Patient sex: M
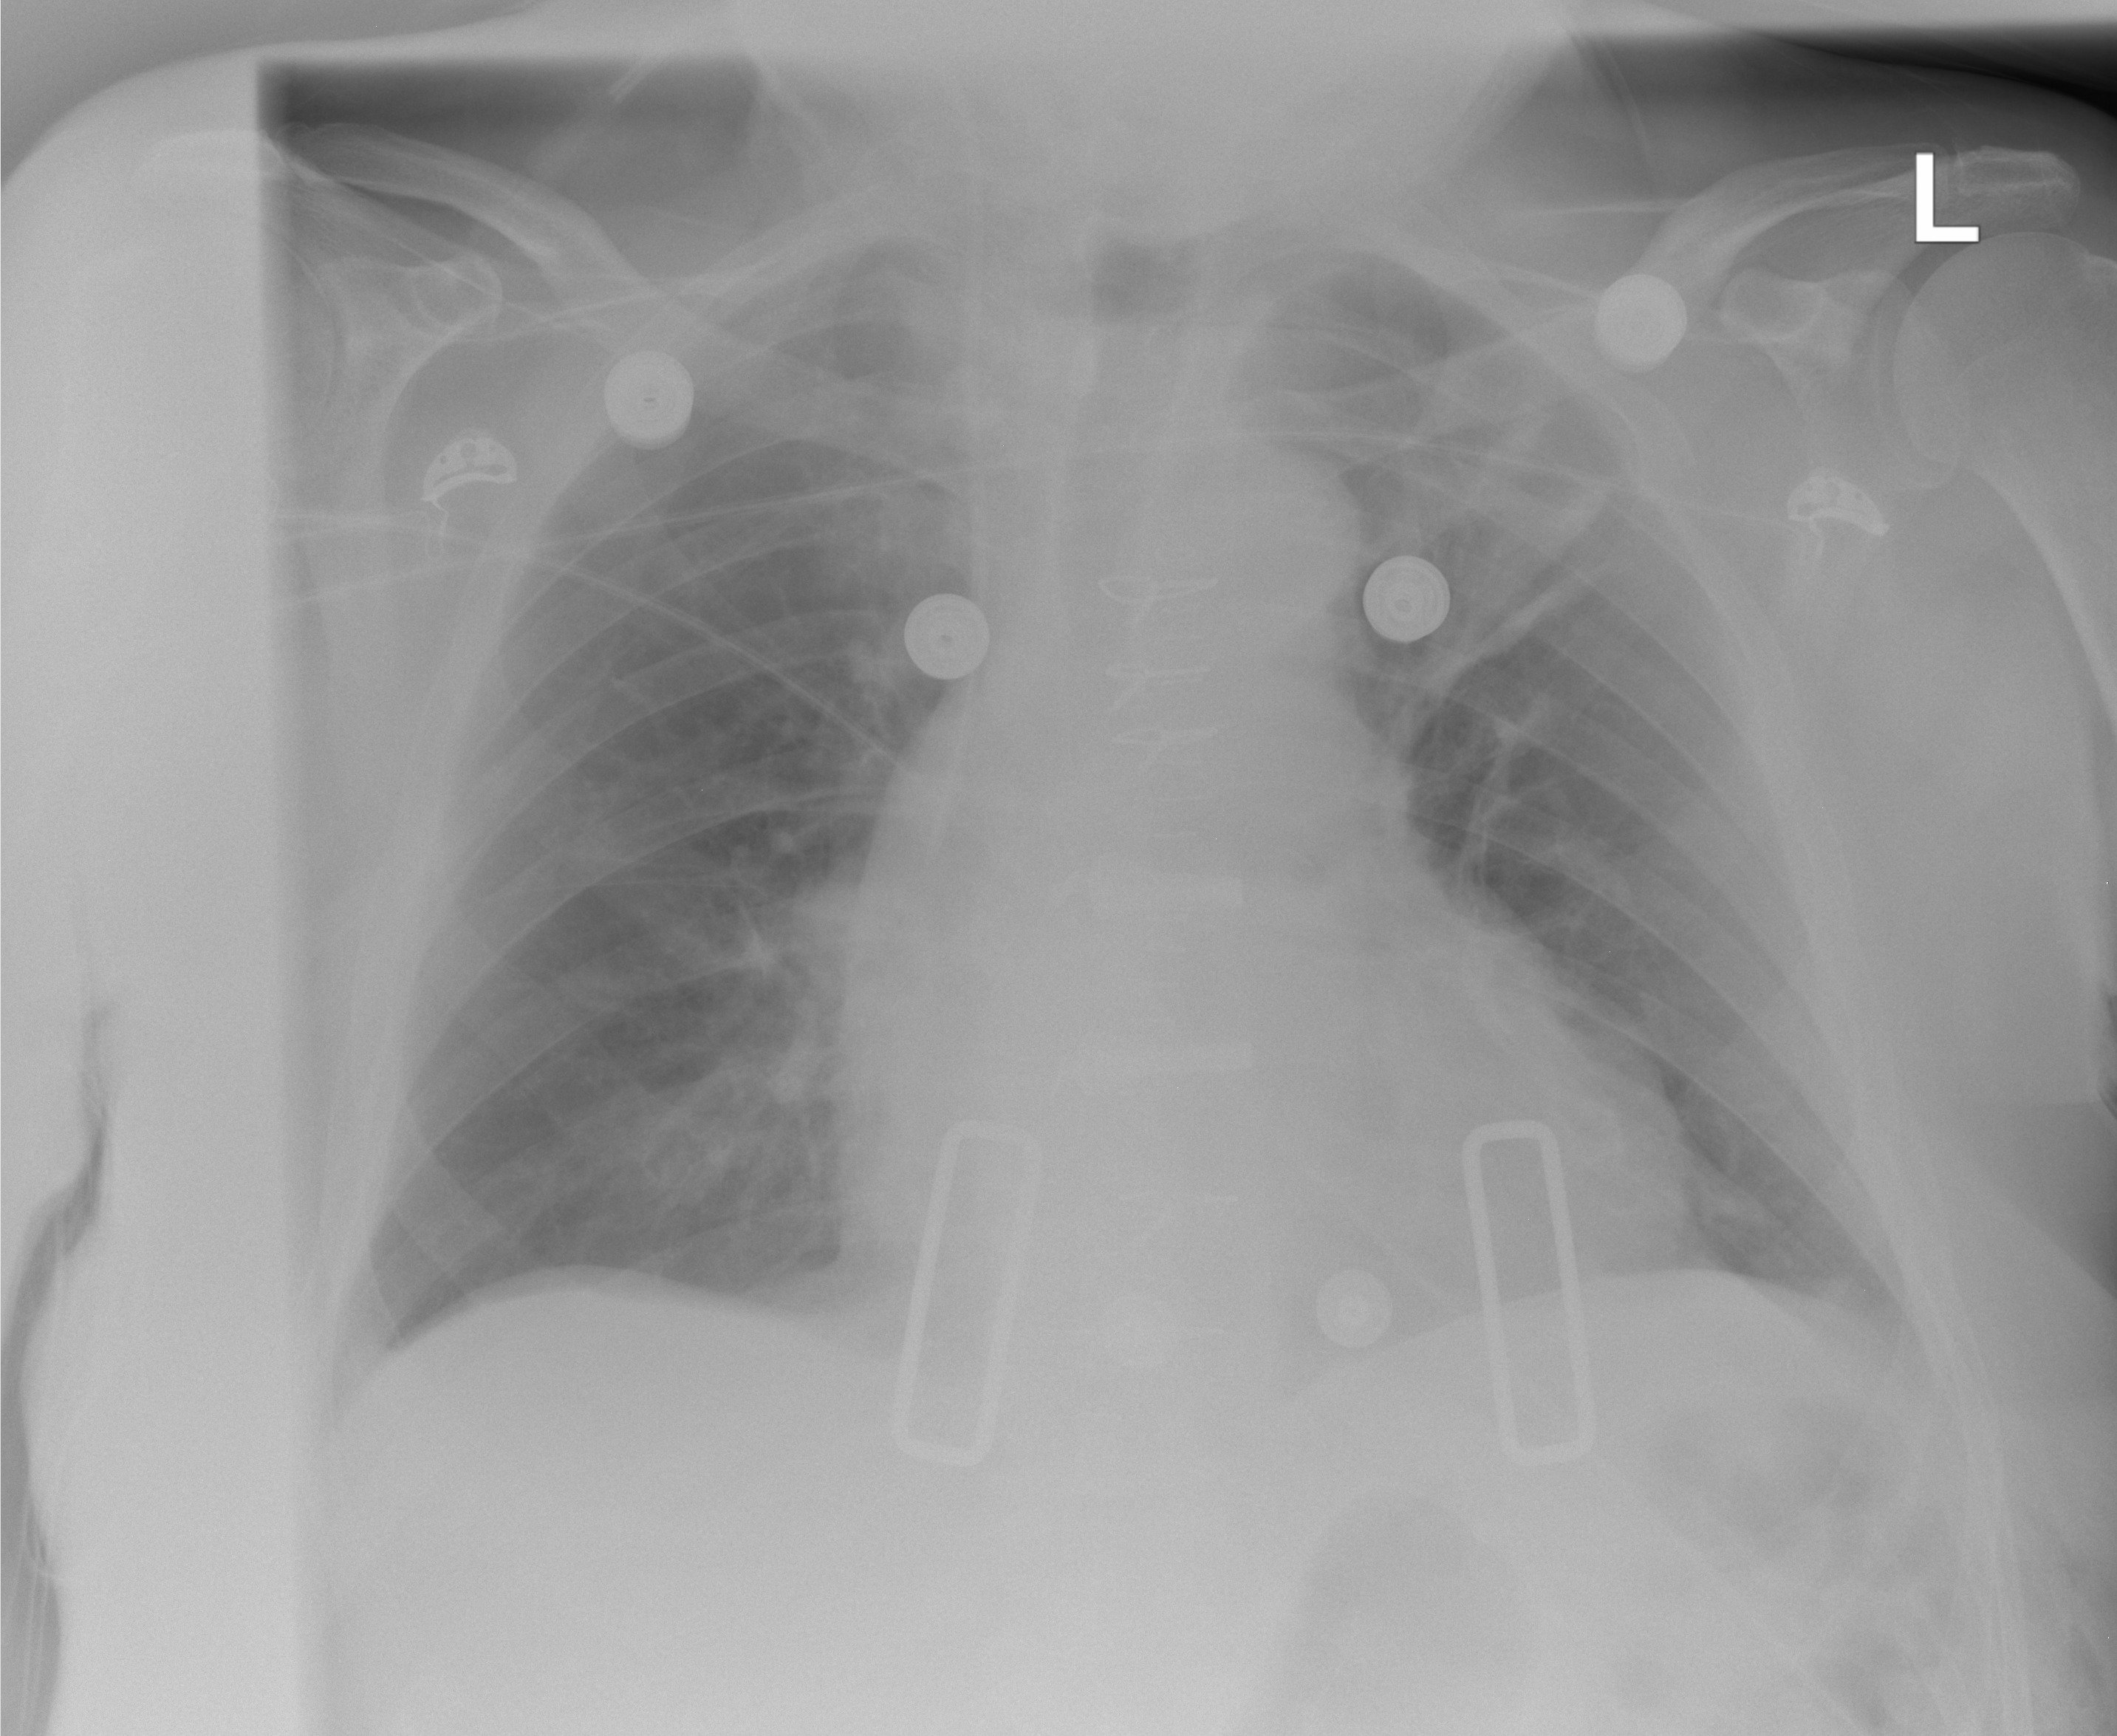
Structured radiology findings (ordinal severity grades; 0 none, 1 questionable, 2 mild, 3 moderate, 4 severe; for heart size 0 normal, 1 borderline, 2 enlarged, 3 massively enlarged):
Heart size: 2
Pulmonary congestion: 0
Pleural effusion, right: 0
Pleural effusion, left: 0
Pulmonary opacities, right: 0
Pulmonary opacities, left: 0
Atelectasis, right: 0
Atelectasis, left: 2